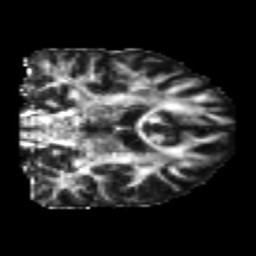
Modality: FA
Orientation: coronal
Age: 23
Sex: male
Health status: healthy
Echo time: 0.074 s